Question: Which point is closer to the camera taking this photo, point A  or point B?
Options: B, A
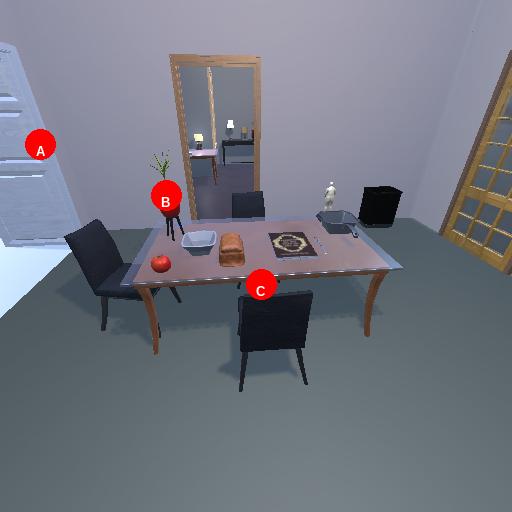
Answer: B